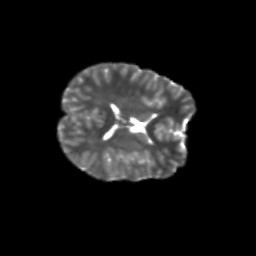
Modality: T2w
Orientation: axial
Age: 12
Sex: male
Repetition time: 9.5 s
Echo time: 0.089 s